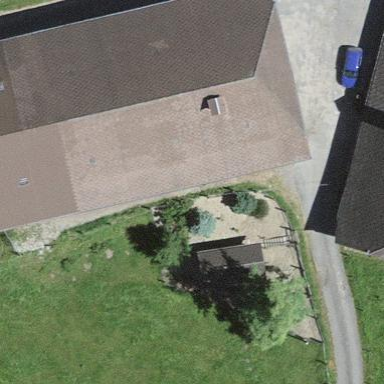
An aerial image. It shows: Shed building.